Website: lowes
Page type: account-selection
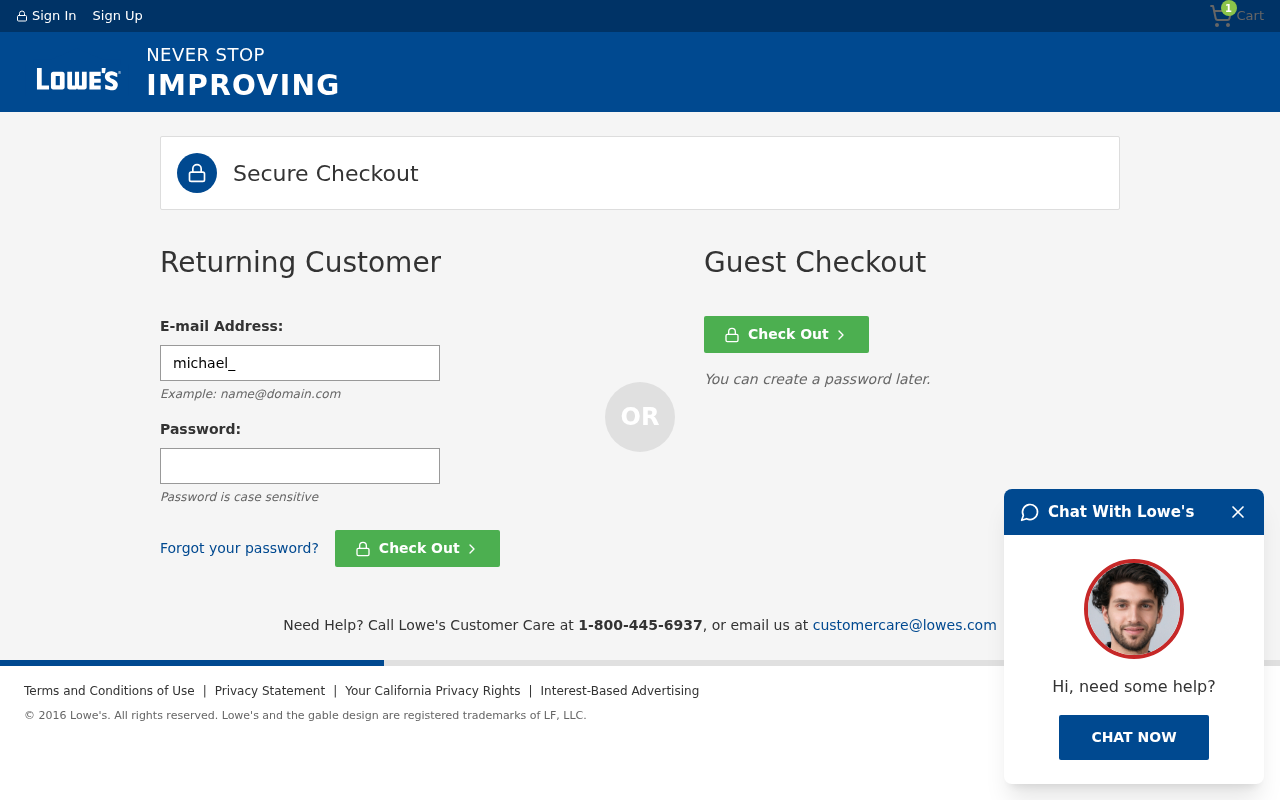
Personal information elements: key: PII_LOGIN_USERNAME
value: michael_sullivan
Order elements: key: ORDER_NUM_ITEMS
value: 1